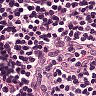
Metastatic tissue present: no